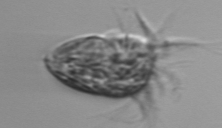
Label: Strombidium_morphotype1